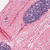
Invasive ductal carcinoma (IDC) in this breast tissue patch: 0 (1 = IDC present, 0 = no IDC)